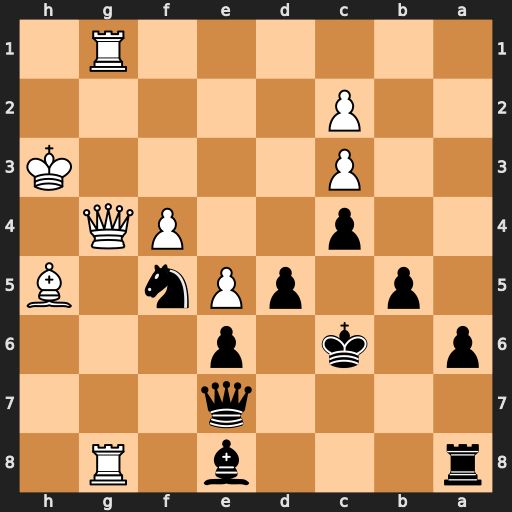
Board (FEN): r3b1R1/4q3/p1k1p3/1p1pPn1B/2p2PQ1/2P4K/2P5/6R1
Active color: b
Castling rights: -
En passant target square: -
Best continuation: Qh7 Rxe8 Rxe8